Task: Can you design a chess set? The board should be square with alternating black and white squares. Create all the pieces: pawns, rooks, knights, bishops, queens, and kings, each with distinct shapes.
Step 3025:
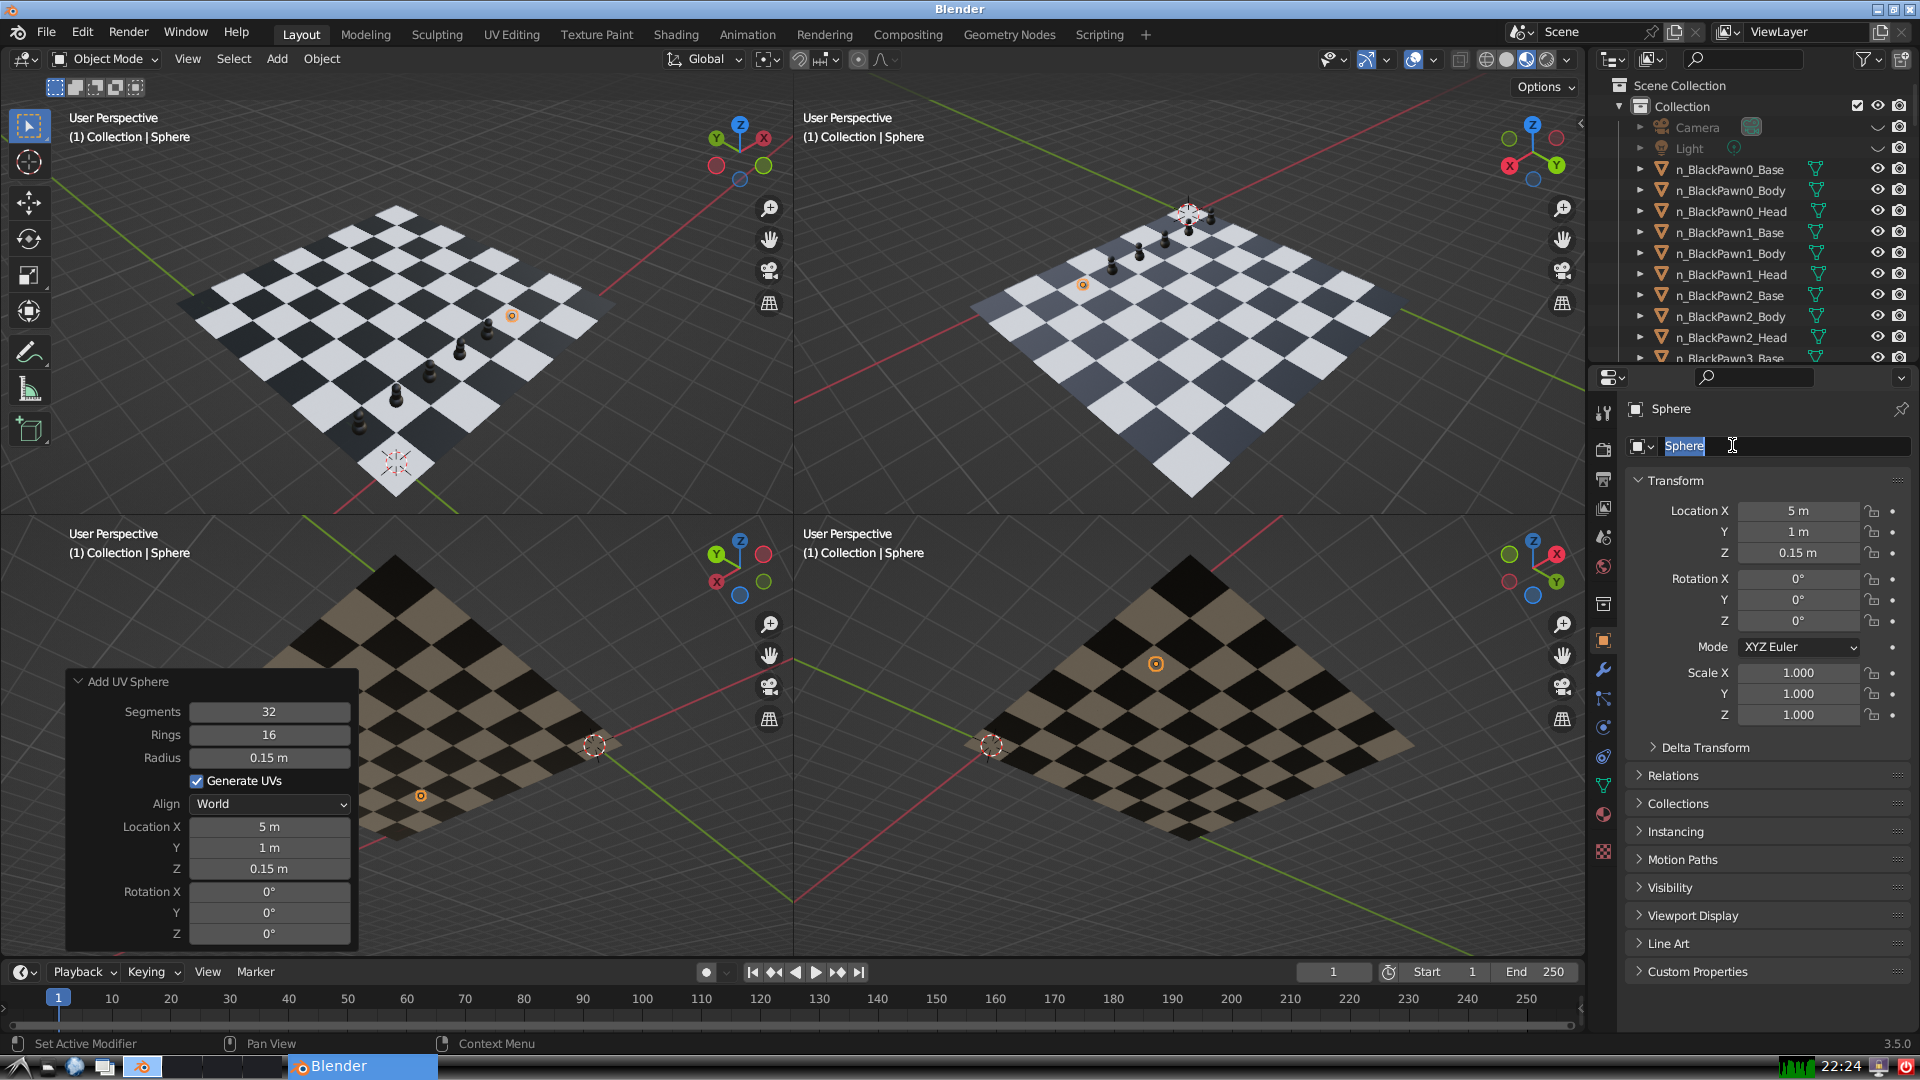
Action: input_text: n_BlackPawn5_Base